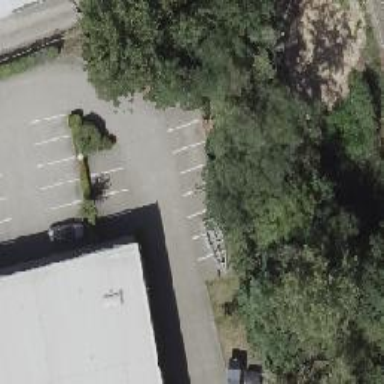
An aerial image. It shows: Parking aisle designated as service road.